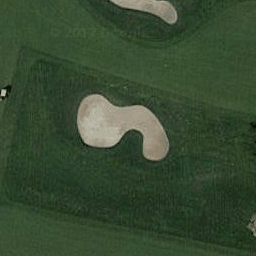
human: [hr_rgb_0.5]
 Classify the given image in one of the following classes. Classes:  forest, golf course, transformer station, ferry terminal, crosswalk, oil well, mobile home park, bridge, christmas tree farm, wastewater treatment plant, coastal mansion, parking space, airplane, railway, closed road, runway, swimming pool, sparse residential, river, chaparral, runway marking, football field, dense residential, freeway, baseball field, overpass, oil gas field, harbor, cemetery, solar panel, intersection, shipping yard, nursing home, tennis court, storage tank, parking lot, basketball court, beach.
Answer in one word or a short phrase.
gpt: golf course